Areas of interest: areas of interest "Home Furnishing and Building Materials Market"
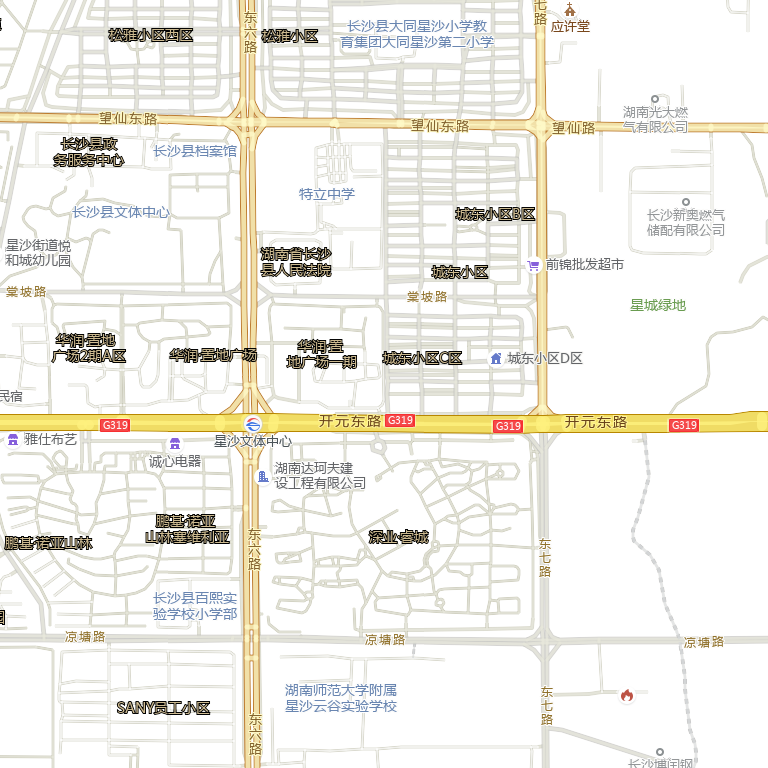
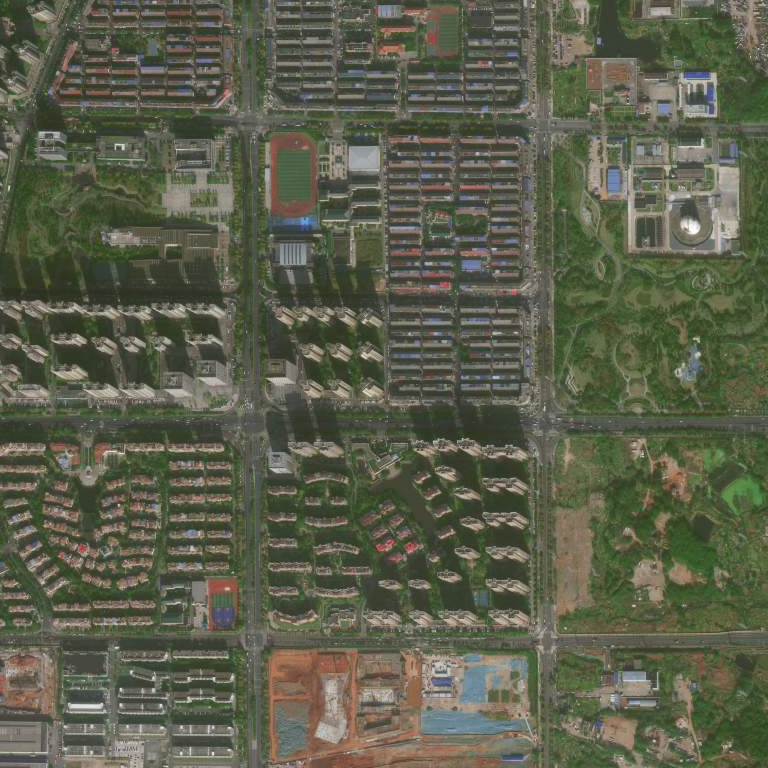